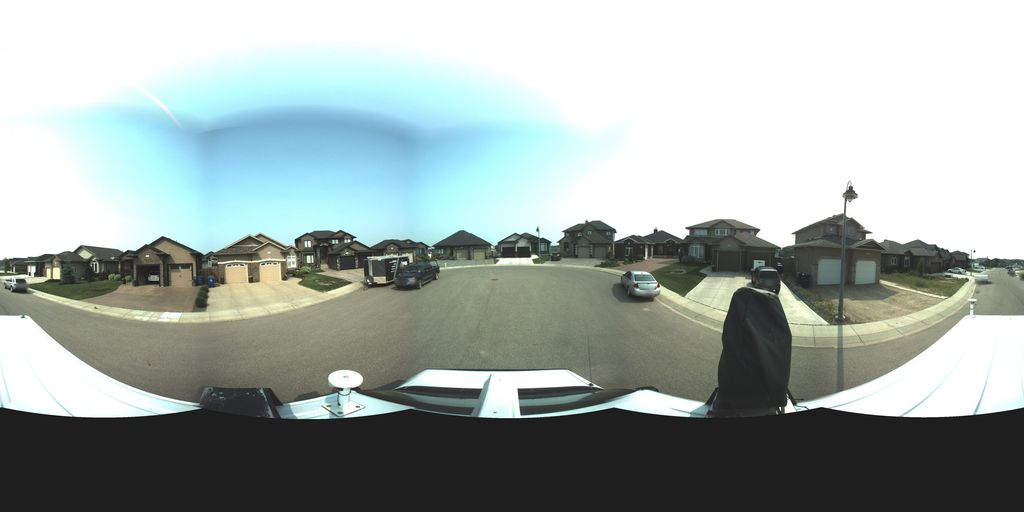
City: saskatoon